Question: Do any one know responsive slider in which image with text can be slide left, right in jquery?

I want to impliment a slider as shown in the image
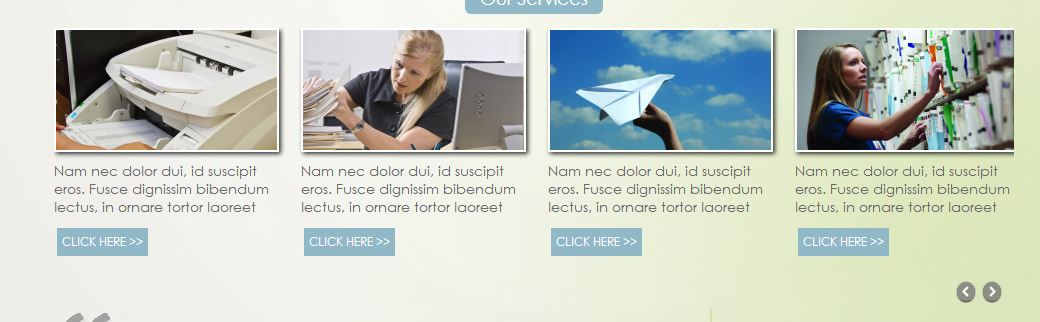
Answer: <URL> can do it! You just need to make sure you style the pictures and text accordingly.